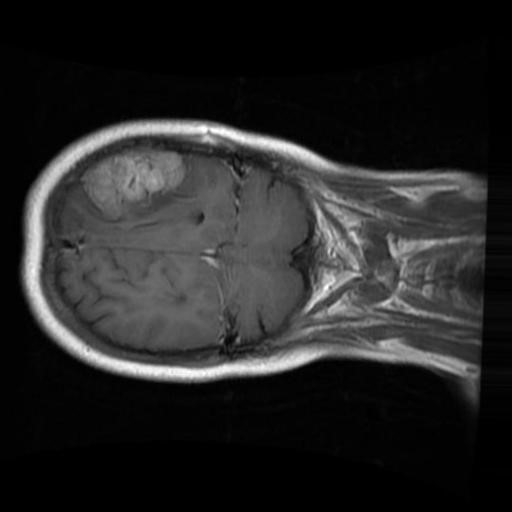
Label: brain_menin